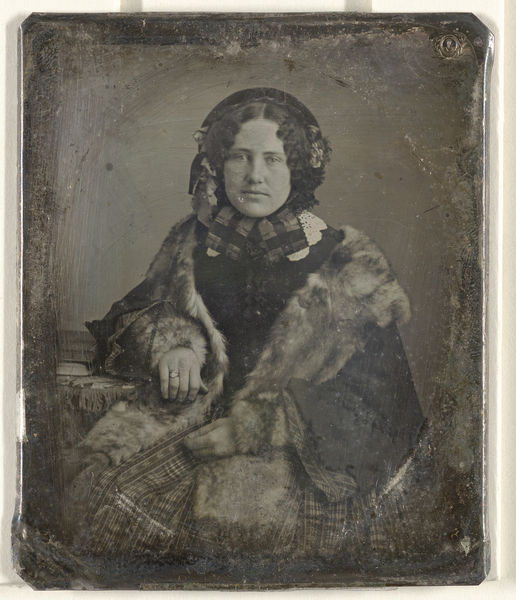
Titel: Portret vrouw met bontstola
Standort: Amsterdam
Institution: Rijksmuseum
Schlagwörter: porträt, hands, hat, white, women, arm, bench, black, collar, dress, face, gold, hair, lace, lady, nose, old, portrait, seated, sit, sitting, skirt, table, woman, flowers, brown, fotografie, hand, head, young, eyes, ribbon, black and white, expression, oval, shawl, bonnet, chin, coat, fur, mouth, scarf, books, curls, jacket, photo, ancient, arms, cape, clothes, eye, cloth, finger, fingers, book, calm, lips, cheek, cold, rich, forehead, photograph, photography, layers, ring, sepia, sleeves, serious, album, 19th century, plaid, curly hair, brows, curly, 19th, cloack, century, somber, bonnett, stole, tartan, blakc and white, damage, jung, bundled, wedding ring, furs, photoraph, fring, esleeves, burnette, lincoln's time, fur shawl, formal portrait